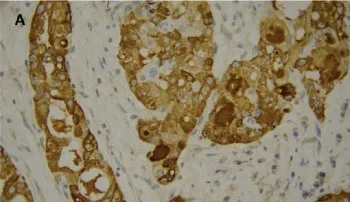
Immunohistochemical findings typical of MASC. : Tumour cells showed positive expression for the nuclear, and ,membrane proteins mammaglobin.
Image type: pathology (immunostaining)